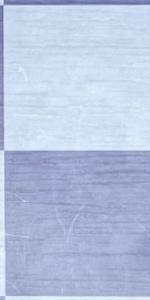
Label: Empty